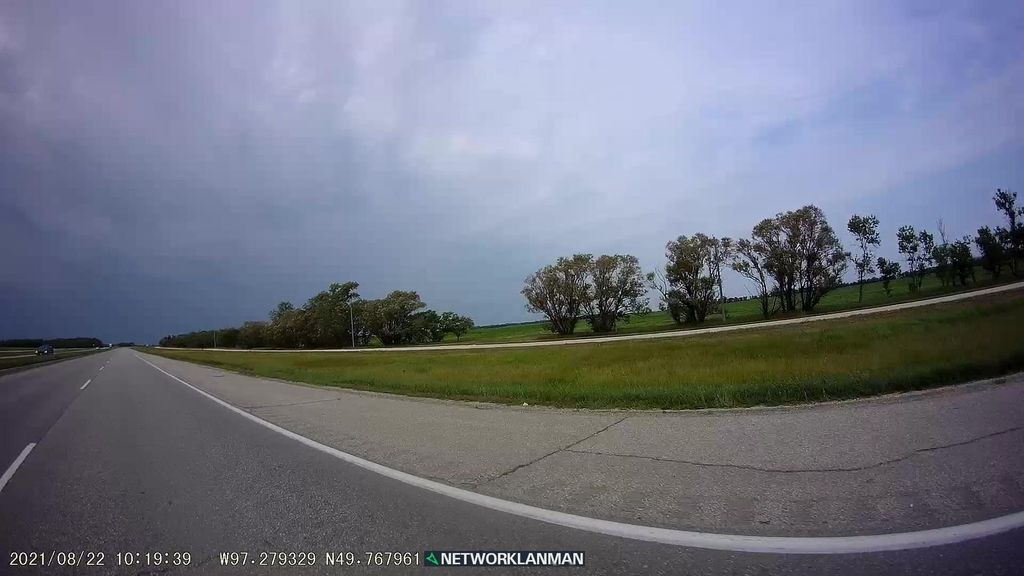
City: winnipeg